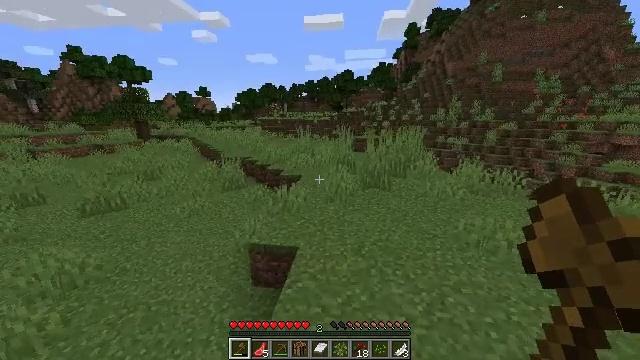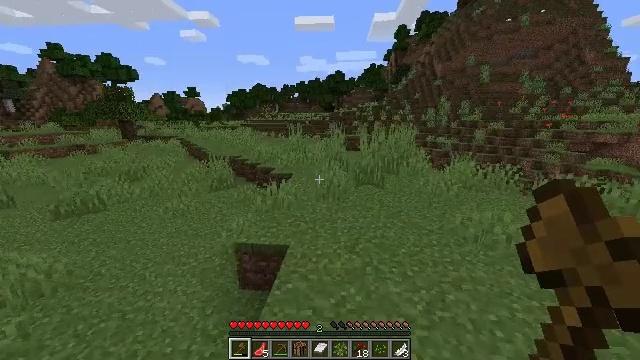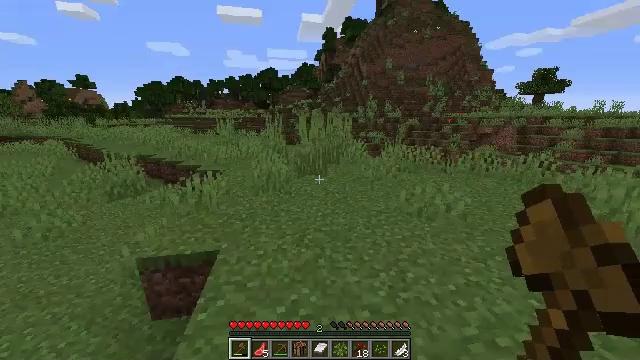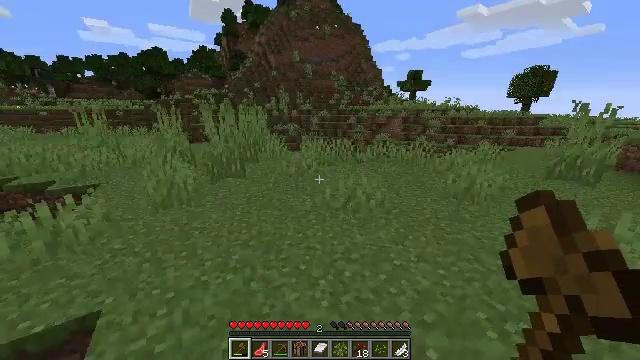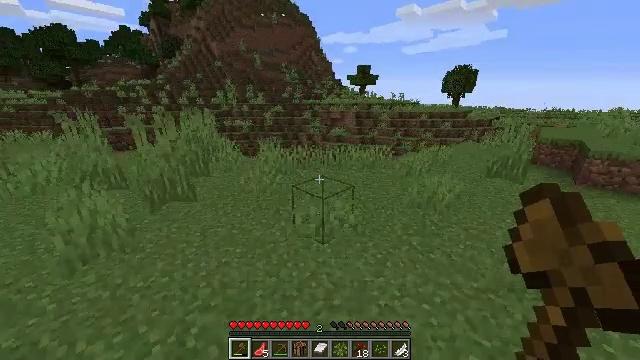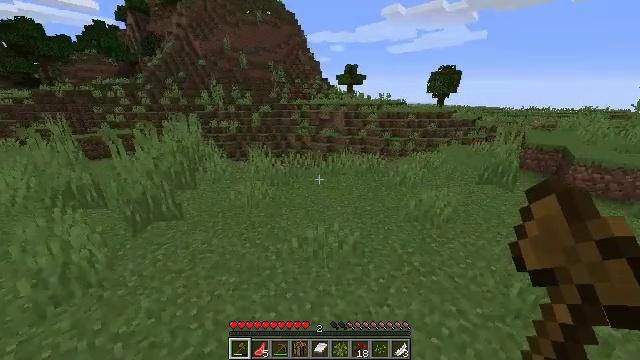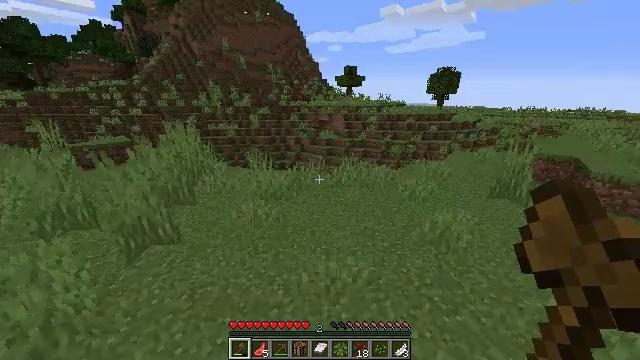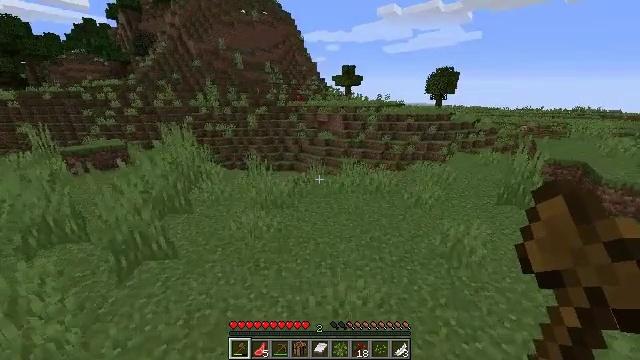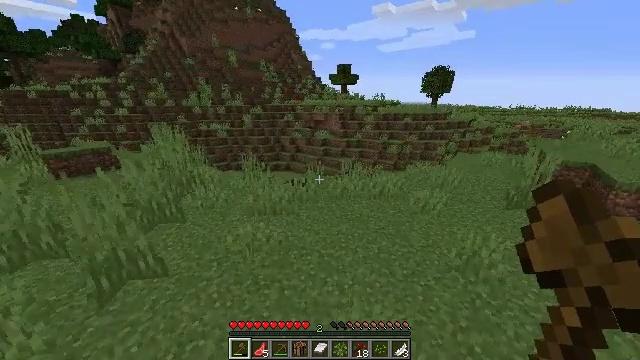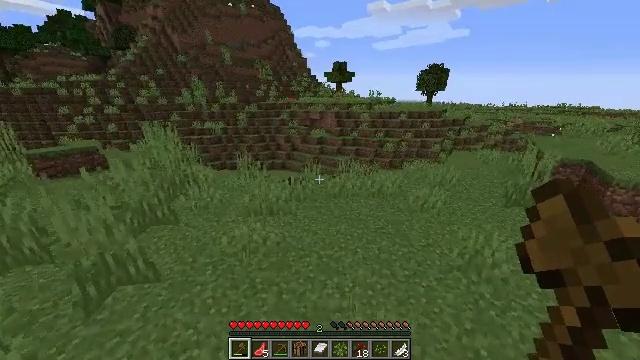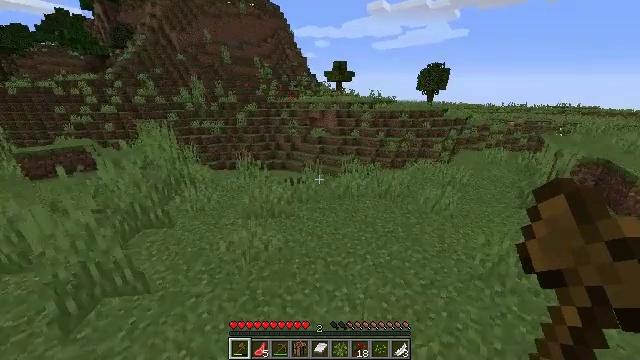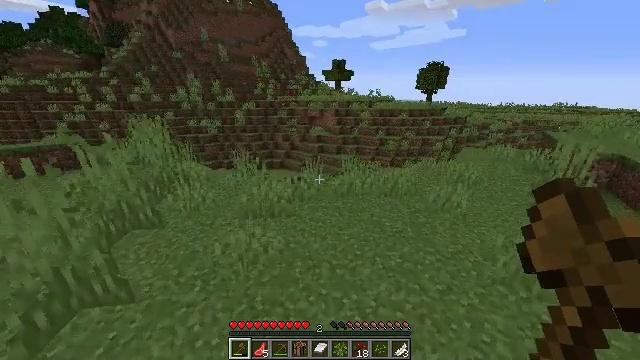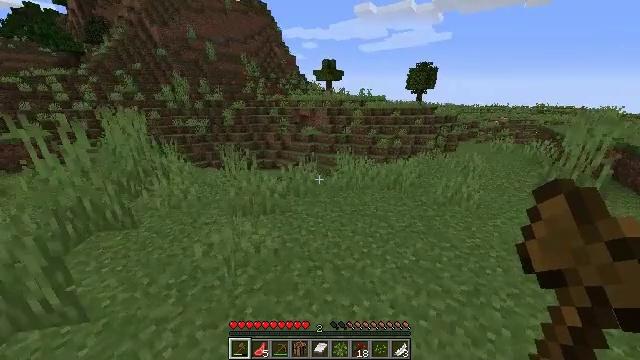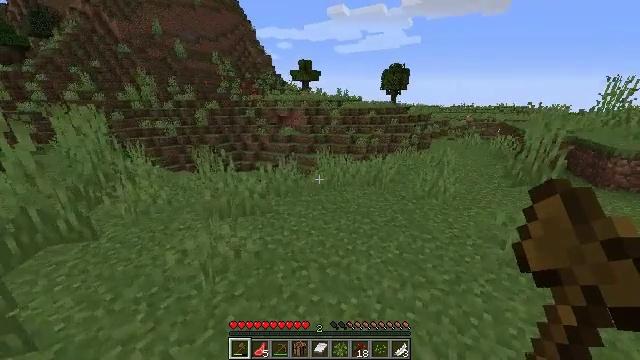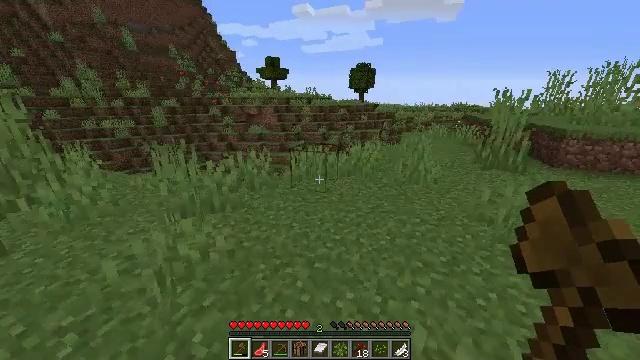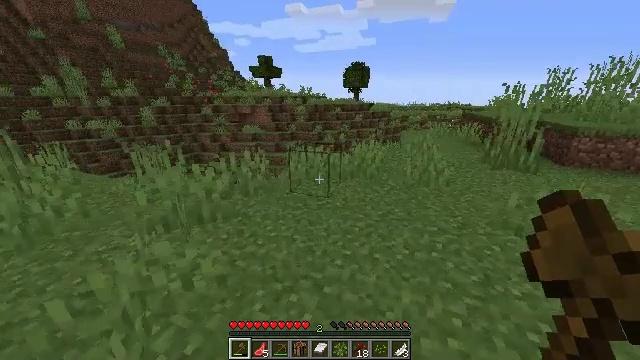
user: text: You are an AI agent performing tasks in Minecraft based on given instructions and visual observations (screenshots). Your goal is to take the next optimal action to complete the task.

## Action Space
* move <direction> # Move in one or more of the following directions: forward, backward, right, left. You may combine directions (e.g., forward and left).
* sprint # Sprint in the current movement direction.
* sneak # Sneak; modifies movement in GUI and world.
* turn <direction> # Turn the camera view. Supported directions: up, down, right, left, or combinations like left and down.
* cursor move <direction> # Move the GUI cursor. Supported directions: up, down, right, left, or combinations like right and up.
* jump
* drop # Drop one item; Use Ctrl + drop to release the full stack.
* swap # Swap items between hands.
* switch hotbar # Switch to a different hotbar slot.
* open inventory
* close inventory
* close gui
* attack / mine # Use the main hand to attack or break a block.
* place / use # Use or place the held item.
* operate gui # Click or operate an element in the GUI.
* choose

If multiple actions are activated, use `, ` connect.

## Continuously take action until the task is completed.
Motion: motion action
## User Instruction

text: Gather tall seagrass in the sea.
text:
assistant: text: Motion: move forward, turn right, jump
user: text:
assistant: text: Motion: move forward, turn right, jump
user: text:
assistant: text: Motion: move forward, turn right and down, jump
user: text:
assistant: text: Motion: move forward, turn right and down, jump
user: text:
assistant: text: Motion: move forward, turn right
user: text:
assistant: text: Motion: move forward
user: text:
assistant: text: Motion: move forward
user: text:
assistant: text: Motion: move forward, turn right
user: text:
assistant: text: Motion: move forward, turn right
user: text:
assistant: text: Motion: move forward
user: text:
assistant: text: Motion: move forward
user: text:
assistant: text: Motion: move forward, turn right
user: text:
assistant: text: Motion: move forward, turn right
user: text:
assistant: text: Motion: move forward and move right, turn right
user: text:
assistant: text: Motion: move forward and move right, turn right
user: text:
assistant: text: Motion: move forward and move right, jump
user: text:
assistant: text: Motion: move forward and move right, jump
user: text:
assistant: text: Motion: move forward and move right, jump
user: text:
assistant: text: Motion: move forward and move right, jump
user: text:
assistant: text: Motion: move forward and move right
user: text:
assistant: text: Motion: move forward and move right
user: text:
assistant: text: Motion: move forward and move right
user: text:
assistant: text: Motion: move forward and move right
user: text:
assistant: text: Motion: move forward and move right, turn right and up
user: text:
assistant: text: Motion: move forward and move right, turn right and up
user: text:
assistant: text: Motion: move forward and move right, turn right and up
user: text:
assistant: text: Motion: move forward and move right, jump
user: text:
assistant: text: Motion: move forward and move right, attack / mine, jump
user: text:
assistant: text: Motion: move forward and move right, attack / mine, jump
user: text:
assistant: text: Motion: move forward and move right, attack / mine, jump